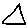
Label: triangle